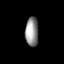
Tissue: prostate
Cell type: Fibroblasts
Senescence score: 0.7281
Nuclear area (px): 373
Mean DAPI intensity: 145.196